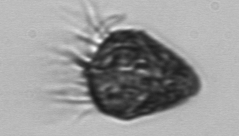
Label: Strombidium_morphotype2